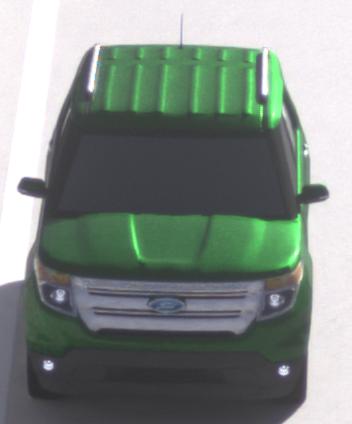
Make: Ford
Model: Explorer
Detailed model: Gen. 5
Model produced from: 2010
Model produced until: 2019
Doors: 5
Color: green
Road condition: dry road
Daytime: morning or afternoon
Contrast: high contrast